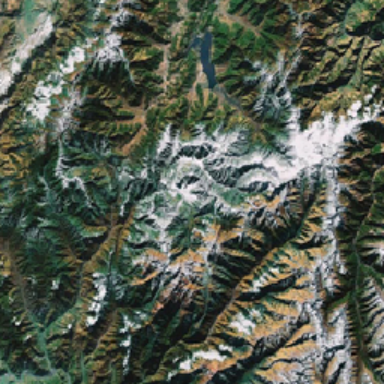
In this mountain range the bald mountain is just like the one covered with snow and plants .